Question: I am using ggvis to create the heat map (plot1) using the following sample data.
'''
Class Super_class cell1 cell2 cell3
A1 A 2 3.96 0.6
A2 A 1 2.92 0
A3 A 5 0.56 6.4
A4 A 1 10.92 22.36
A5 A 0 0 5.32
B B 0 0 1
C1 C 0.64 2.4 3.4
C2 C 0 3.6 2.56
C3 C 0.6 2 2
C4 C 1.96 1 9.96
C5 C 4.6 17.56 10
'''
But since the Class can be classified in to super classes as A , B , C -- I would like to do a merged plot that has the same information as plot1 but with the colours overlayed to give more density (plot2).
In the plot that I have tried it looks like they are not the same; as the high intensity seen in A4,cell3 (plot1) is not reflected in the plot2 (for A,cell3)
Any suggestions will be of great help

here is the code that i am using
'''
dfm = melt(df)
sample <- dfm %>%
ggvis(~factor(variable), ~factor(Class), fill=~value) %>%
layer_rects(width = band(), height = band(), strokeWidth := 0) %>%
scale_nominal("x", padding = 0) %>%
scale_nominal("y", padding = 0) %>%
scale_numeric("fill", range=c("white", "red")) %>%
add_legend("fill", title = "Score") %>%
add_axis("x", orient='top',title = "Sample",properties=axis_props(labels = list(angle=70, fontSize=12))) %>%
add_axis("y",orient='right', title = "Class")
'''
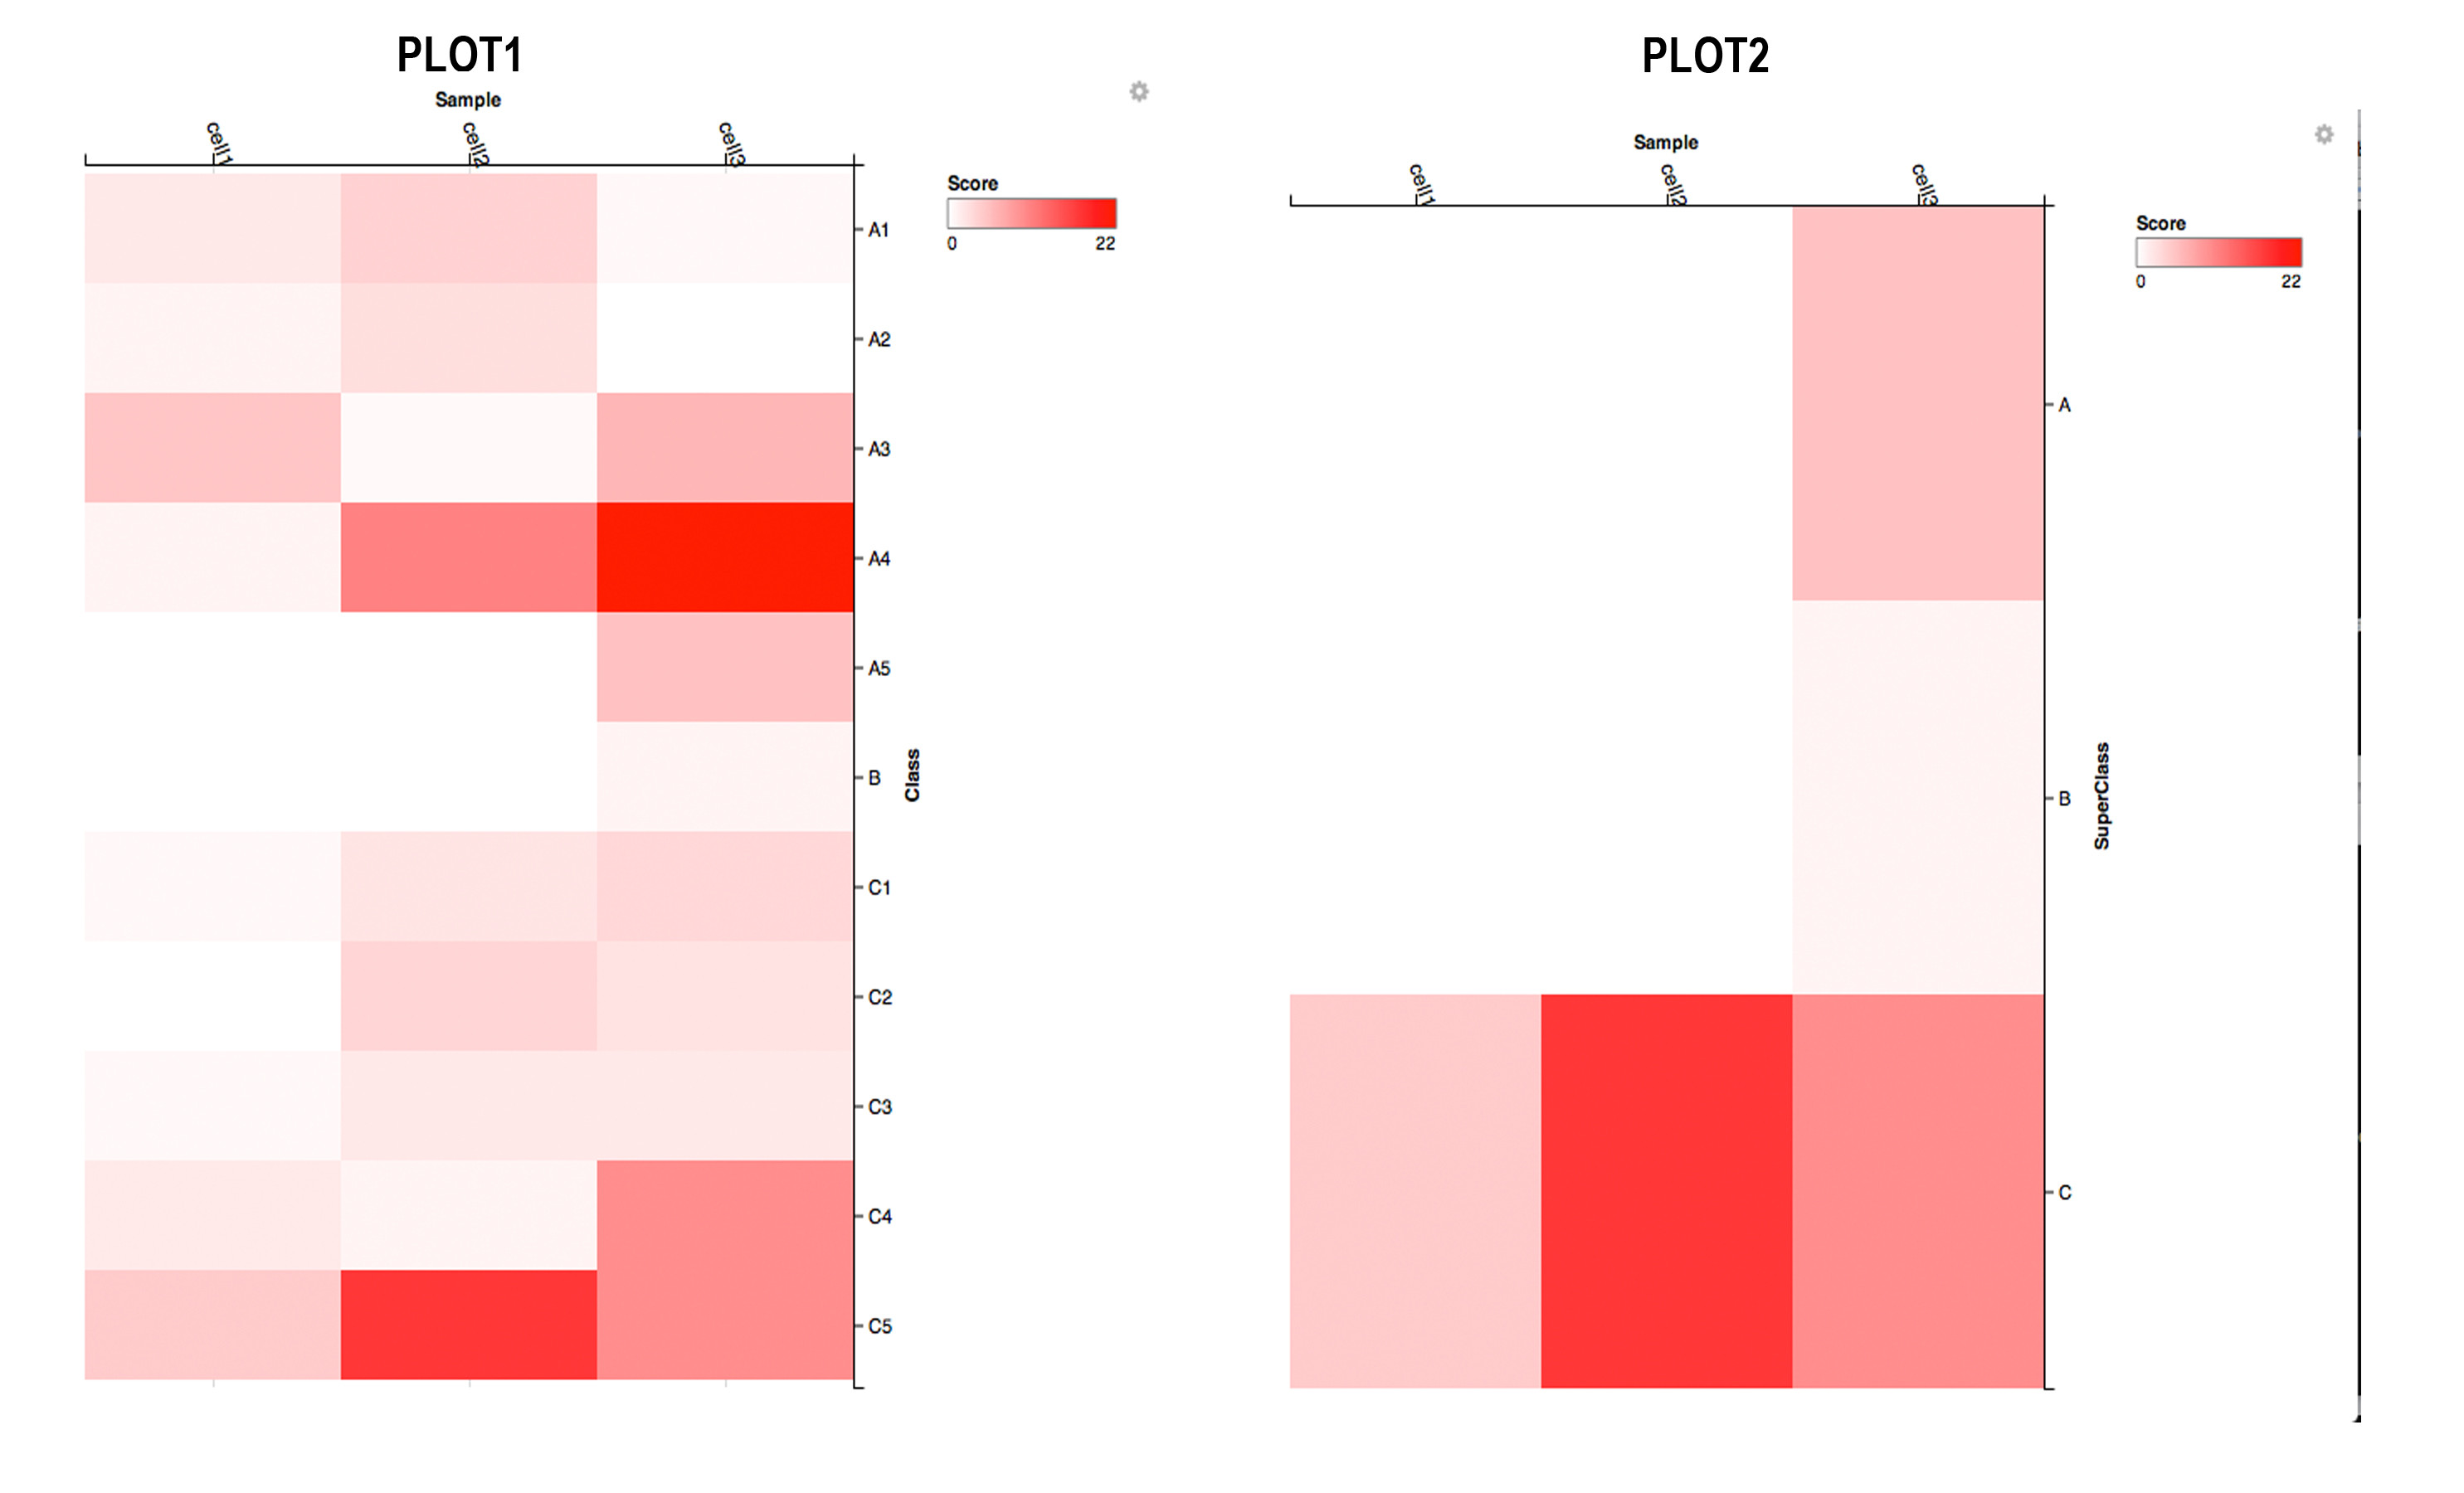
Answer: It's unclear to me what you are trying to achieve, but from what I understand:
'''
library(ggvis)
library(tidyr)
library(dplyr)
df %>%
gather(variable, value, -Class, -Super_class) %>%
group_by(Super_class, variable) %>%
summarise(value = sum(value)) %>%
mutate_each(funs(factor), -value) %>%
ggvis(~variable, ~Super_class, fill=~value) %>%
layer_rects(width = band(), height = band(), strokeWidth := 0) %>%
layer_text(
x = prop("x", ~variable, scale = "xcenter"),
y = prop("y", ~Super_class, scale = "ycenter"),
text:=~value, fontSize := 14, fill:="black",
baseline:="middle", align:="center") %>%
scale_nominal("x", padding = 0) %>%
scale_nominal("y", padding = 0) %>%
scale_nominal("x", name = "xcenter", padding = 1, points = TRUE) %>%
scale_nominal("y", name = "ycenter", padding = 1, points = TRUE) %>%
scale_numeric("fill", range=c("white", "red")) %>%
add_legend("fill", title = "Score") %>%
add_axis("x", orient = 'top', title = "Sample") %>%
add_axis("y", orient = 'right', title = "Class")
'''
Which gives: